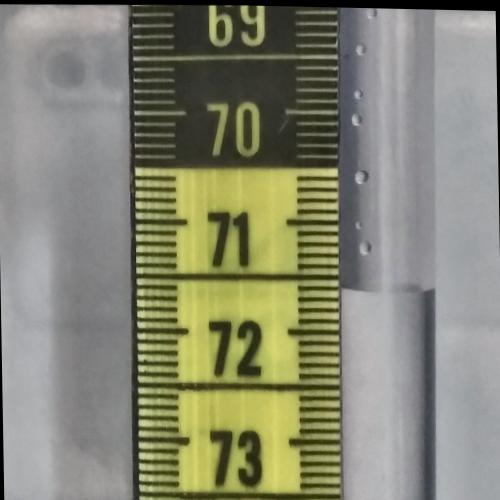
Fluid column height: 71.6 cm